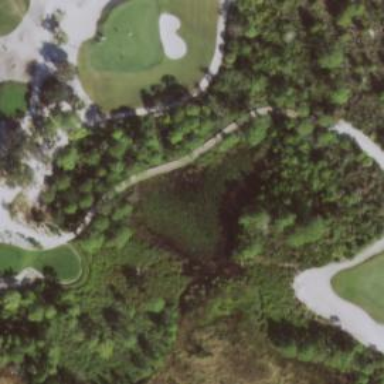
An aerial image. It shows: Path for both roads and golfers.